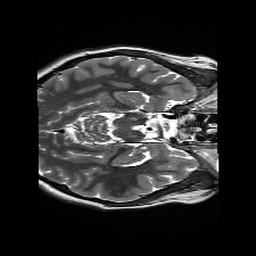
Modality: T2w
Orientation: axial
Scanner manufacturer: siemens
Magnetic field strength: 3 T
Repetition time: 13.52 s
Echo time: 0.088 s